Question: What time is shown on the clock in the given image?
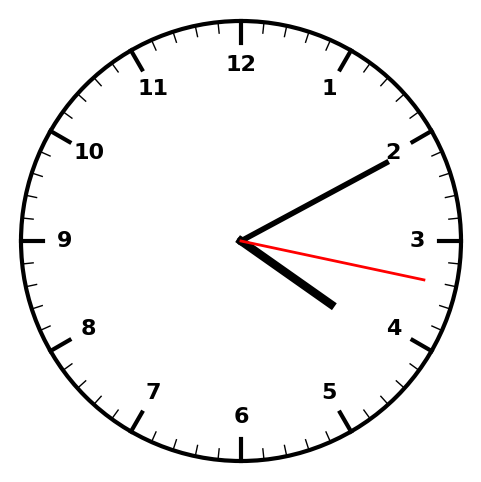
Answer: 04:10:17